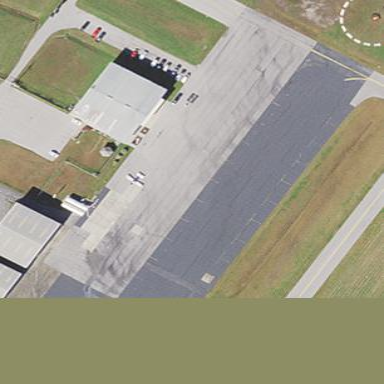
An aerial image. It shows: Apron at the airport.